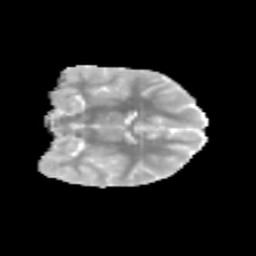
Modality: MD
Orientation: coronal
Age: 9
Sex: female
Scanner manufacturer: siemens
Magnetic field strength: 3 T
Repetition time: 3.8 s
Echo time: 0.07 s